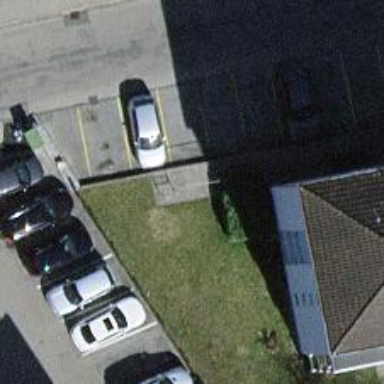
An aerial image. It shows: Street-side parking area.